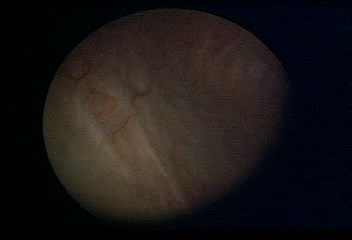
Modality: WLC
Class: Normal mucosa
Bladder cancer association: No